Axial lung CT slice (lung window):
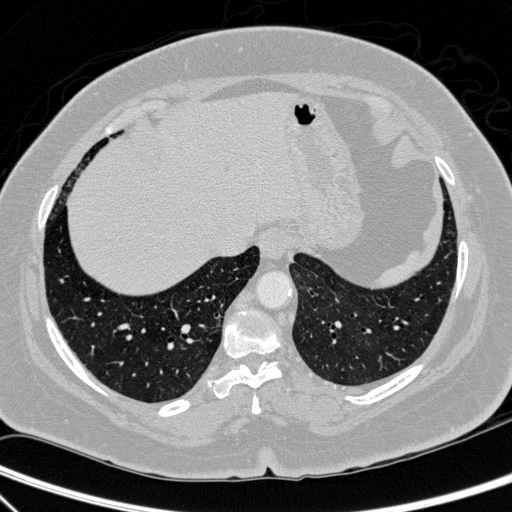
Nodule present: no